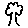
Label: tree